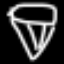
Label: diamond